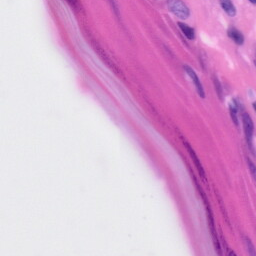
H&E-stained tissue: Skin